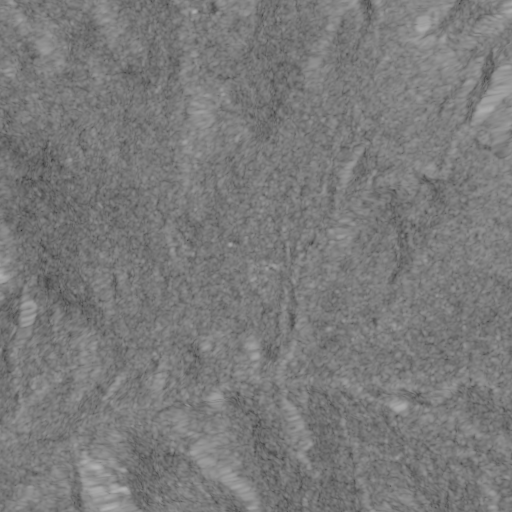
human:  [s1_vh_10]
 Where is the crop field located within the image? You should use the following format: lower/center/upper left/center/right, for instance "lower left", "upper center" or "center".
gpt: The crop field is located in the lower right of the image.
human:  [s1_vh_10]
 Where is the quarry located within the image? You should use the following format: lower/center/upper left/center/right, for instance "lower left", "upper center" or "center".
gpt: The quarry is located in the upper right of the image.
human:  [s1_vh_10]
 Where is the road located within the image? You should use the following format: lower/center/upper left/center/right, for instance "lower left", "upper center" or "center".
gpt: There is no road in the image.

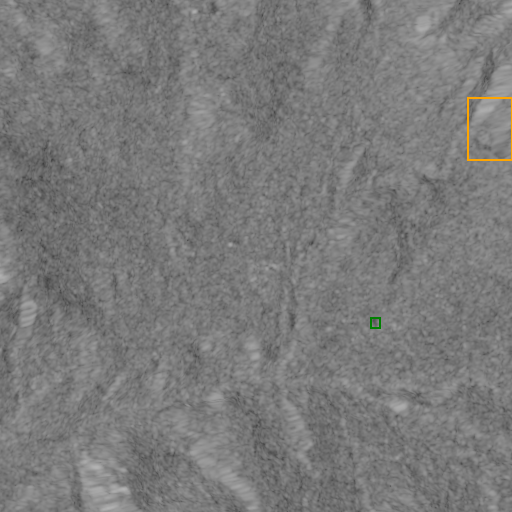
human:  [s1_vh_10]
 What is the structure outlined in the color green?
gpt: The structure outlined in green is a park.
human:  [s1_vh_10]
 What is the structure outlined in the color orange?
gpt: The structure outlined in orange is a quarry.
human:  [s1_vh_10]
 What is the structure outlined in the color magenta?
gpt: There is no magenta outline.